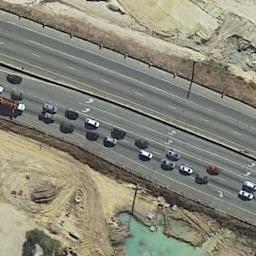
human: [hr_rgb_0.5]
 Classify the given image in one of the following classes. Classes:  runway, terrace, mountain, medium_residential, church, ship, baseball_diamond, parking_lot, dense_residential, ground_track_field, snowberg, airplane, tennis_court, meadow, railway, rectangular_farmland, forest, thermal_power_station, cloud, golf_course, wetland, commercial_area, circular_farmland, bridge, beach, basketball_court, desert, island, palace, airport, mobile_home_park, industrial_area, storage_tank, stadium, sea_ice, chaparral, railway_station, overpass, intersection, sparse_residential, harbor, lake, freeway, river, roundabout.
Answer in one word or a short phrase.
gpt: freeway